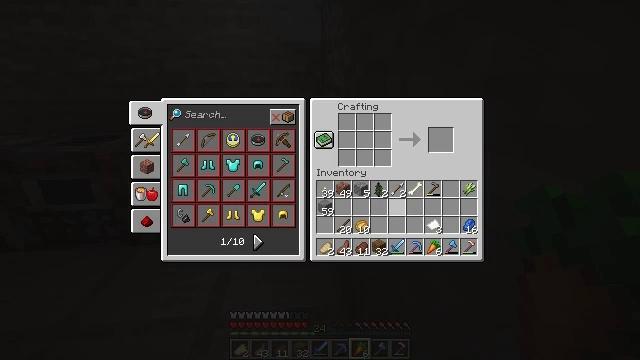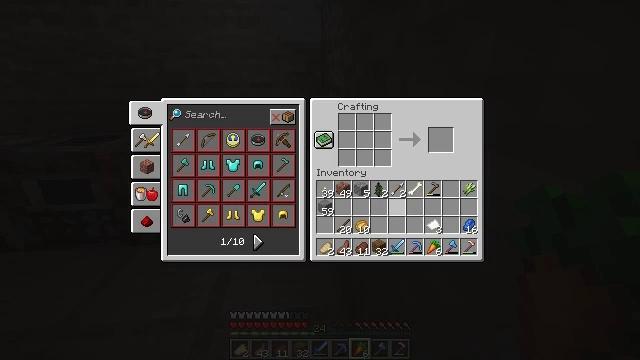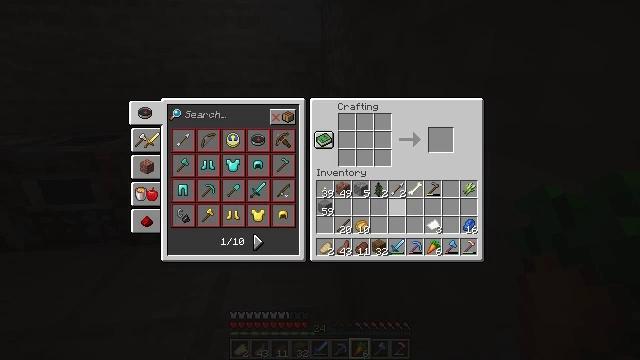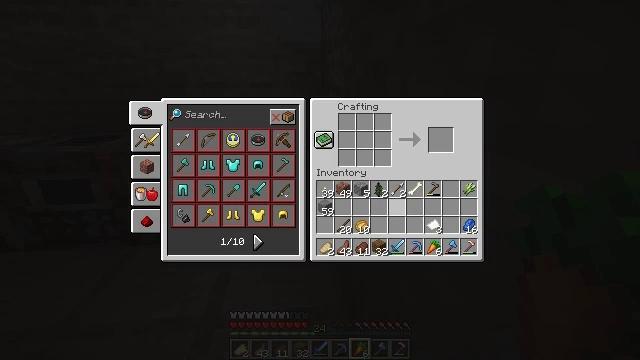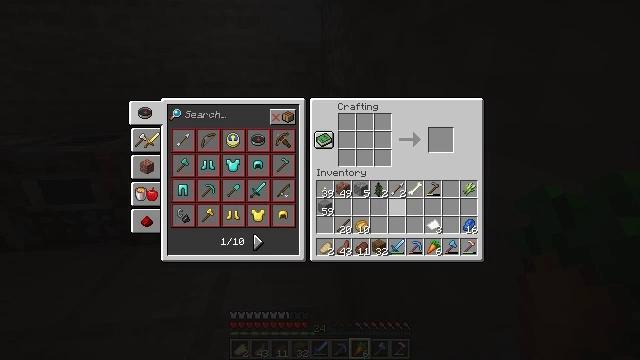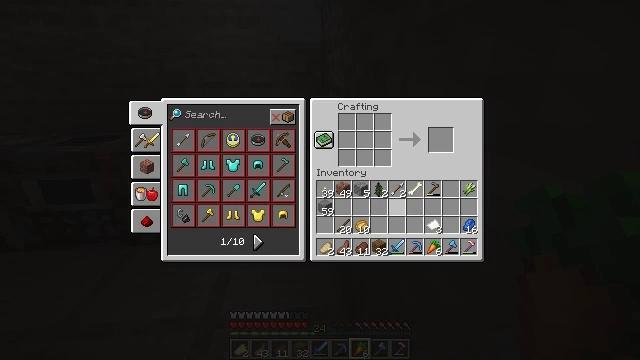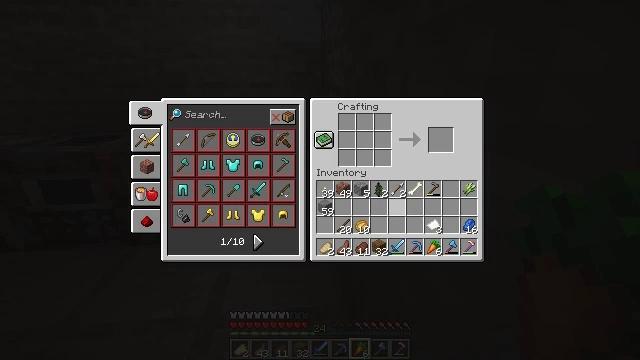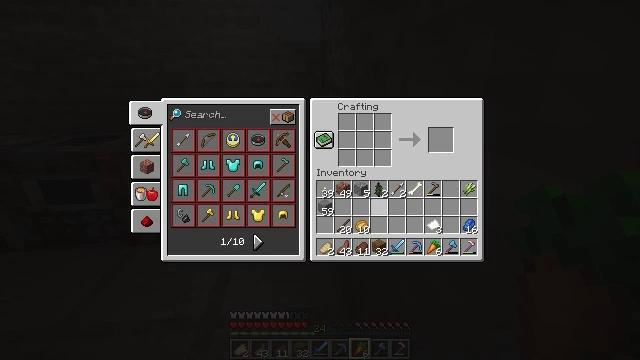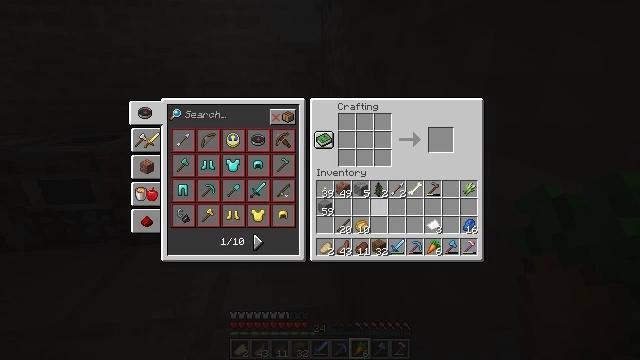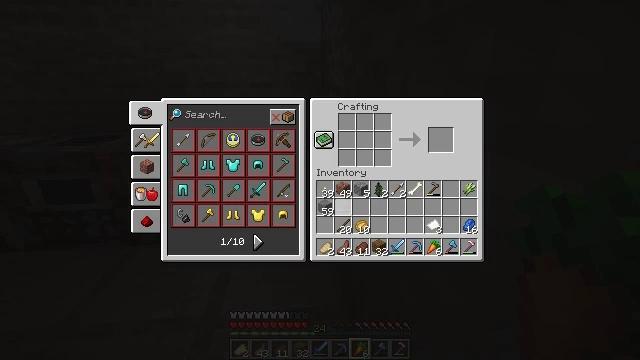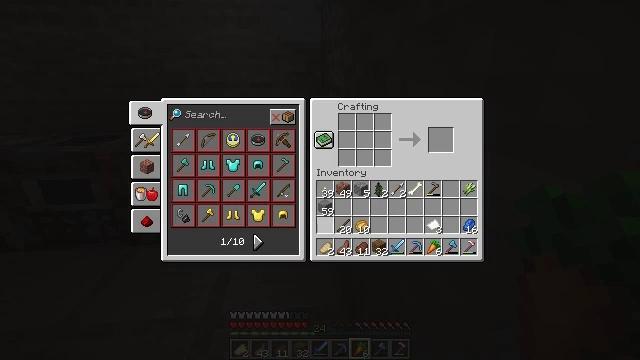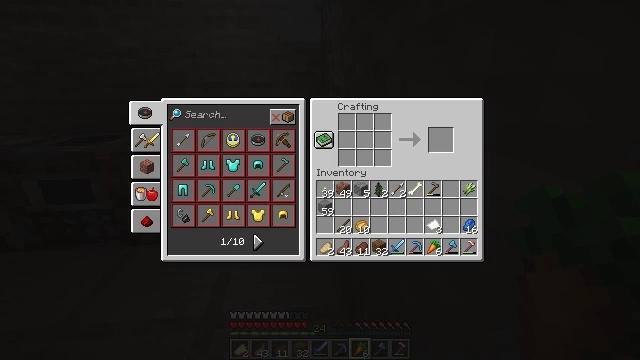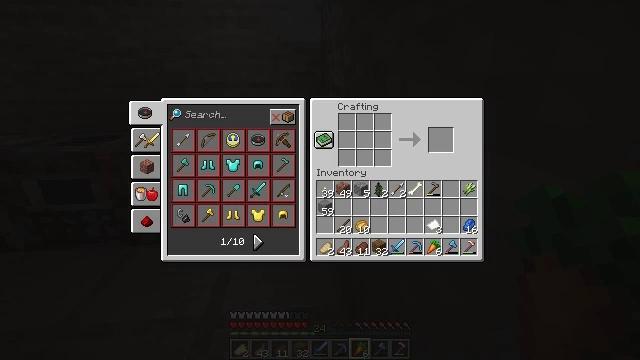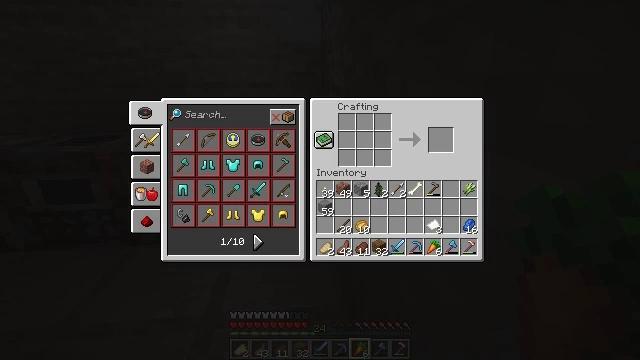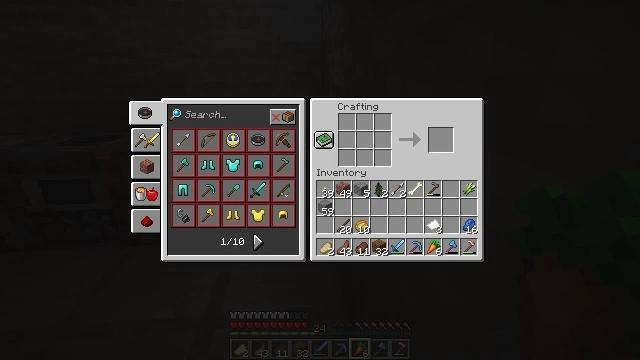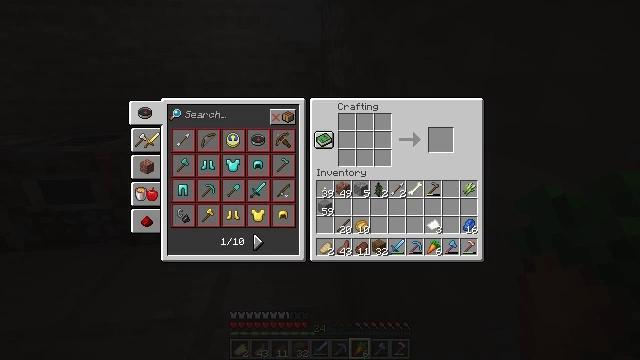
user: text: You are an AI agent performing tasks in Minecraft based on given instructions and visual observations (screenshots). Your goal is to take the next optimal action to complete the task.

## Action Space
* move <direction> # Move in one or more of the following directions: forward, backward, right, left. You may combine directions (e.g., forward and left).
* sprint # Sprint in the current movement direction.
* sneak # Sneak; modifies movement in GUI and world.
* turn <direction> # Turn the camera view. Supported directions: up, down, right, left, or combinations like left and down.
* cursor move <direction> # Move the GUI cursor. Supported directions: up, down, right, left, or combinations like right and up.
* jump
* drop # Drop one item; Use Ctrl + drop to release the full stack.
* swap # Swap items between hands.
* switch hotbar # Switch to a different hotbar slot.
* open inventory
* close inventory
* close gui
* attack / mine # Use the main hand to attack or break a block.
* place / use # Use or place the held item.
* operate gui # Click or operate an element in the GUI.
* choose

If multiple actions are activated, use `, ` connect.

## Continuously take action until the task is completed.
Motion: motion action
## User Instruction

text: Craft stone stairs from stone blocks.
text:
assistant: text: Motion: no_op
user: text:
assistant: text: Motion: no_op
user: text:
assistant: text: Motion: no_op
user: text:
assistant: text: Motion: no_op
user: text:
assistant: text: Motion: no_op
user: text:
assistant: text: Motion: no_op
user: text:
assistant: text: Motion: turn left
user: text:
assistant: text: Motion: turn left
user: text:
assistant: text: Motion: turn left
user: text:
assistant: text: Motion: turn left and down
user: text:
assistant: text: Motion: turn left
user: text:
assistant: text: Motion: no_op
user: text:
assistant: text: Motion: no_op
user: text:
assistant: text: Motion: no_op
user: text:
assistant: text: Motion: turn left
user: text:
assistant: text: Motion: turn left
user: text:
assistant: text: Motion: no_op
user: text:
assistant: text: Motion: no_op
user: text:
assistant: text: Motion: no_op
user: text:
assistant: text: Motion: no_op
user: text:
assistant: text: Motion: no_op
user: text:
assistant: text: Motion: no_op
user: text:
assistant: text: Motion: no_op
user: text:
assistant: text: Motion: no_op
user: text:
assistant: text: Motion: no_op
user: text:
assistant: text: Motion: no_op
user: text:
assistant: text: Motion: no_op
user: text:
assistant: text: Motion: no_op
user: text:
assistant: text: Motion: no_op
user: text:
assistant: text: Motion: no_op